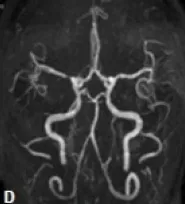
Arterial 3D TOF MRA We noticed hypersignal on T2/FLAIR at the right frontoparietal lobes , with spinning thickening and mild vasogenic edema, corresponding to ischemic arterial vascular injury. There is also cortical spontaneous hypersignal on T1, without expression on T2* images, related to cortical laminar necrosis. There is no mass or reduction on the ADC map on these changes (not shown). We noticed slight signal loss in the proximal segment (M1) of the right middle cerebral artery, in addition to clear asymmetry of its distal segments (M3), with mild vascular poverty to the right (D). MRI, magnetic resonance imaging; FLAIR, fluid-attenuated inversion recovery; MRA, magnetic resonance angiography; 3D TOF, three-dimensional time of flight;
ADC, apparent diffusion coefficient.
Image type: radiology (mri)